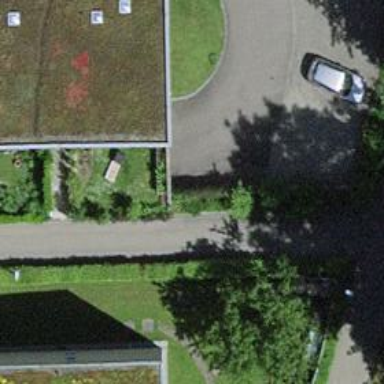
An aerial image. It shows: Parking entrance.